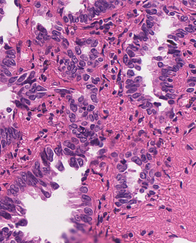
Tumor epithelial tissue: yes
Tumor-associated stroma tissue: yes
Normal tissue: no